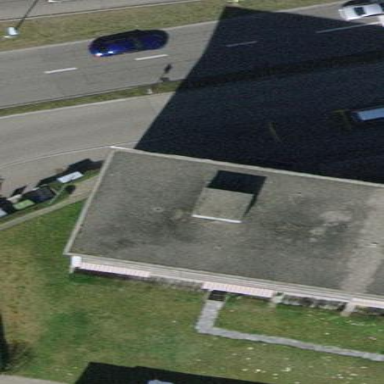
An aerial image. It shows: Building with flat roof.